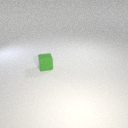
small green rubber cube